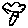
Label: tree